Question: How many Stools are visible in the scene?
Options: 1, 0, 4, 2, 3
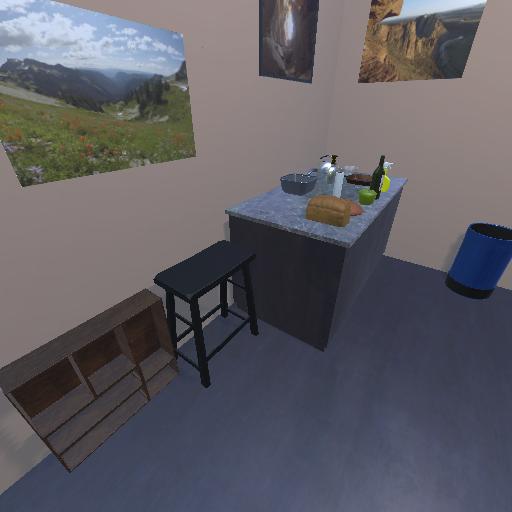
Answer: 1